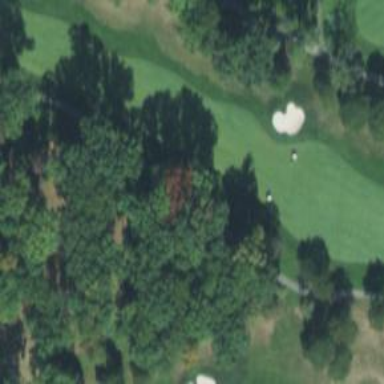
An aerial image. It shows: Path for both roads and golfers.